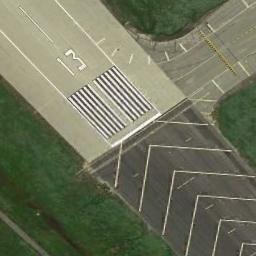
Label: runway